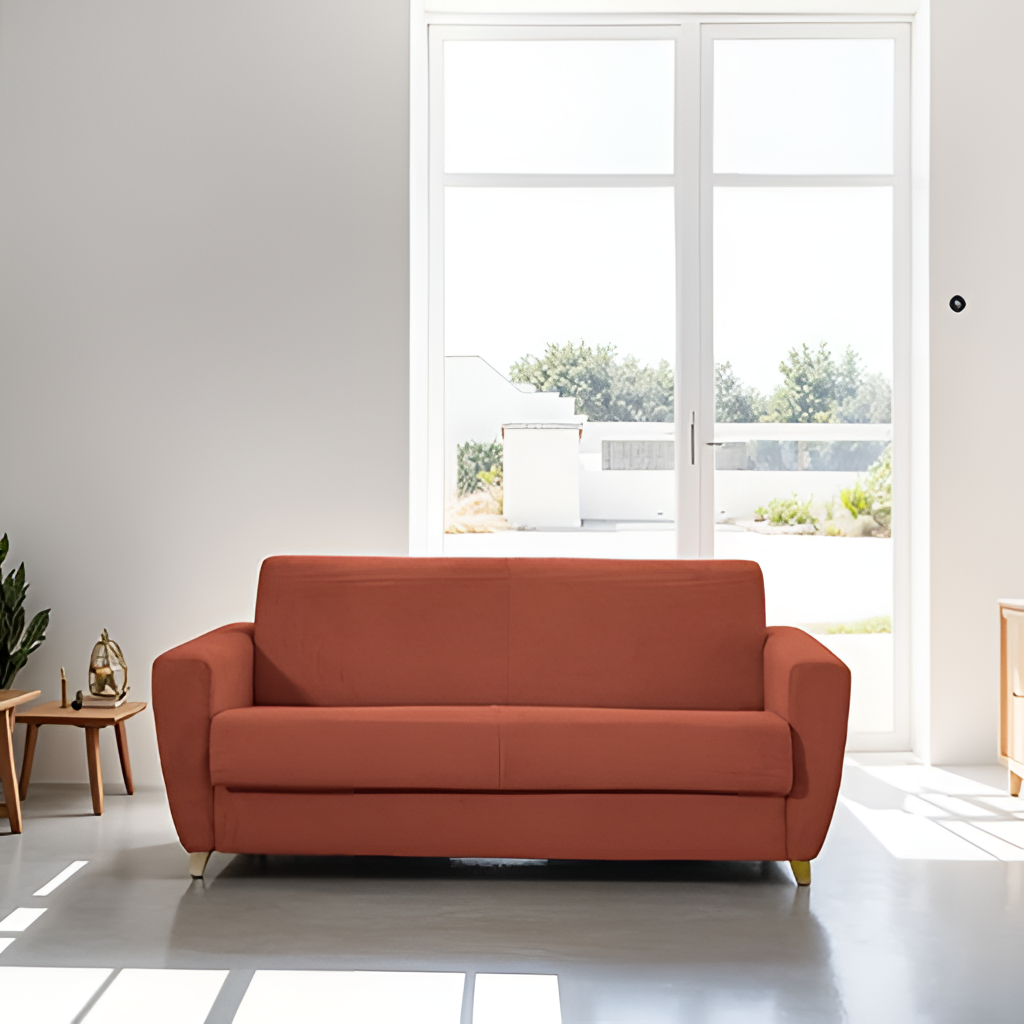
fabric sofa, living room, gray concrete flooring, with polished pattern, paint wallpaper, with solid pattern, modern